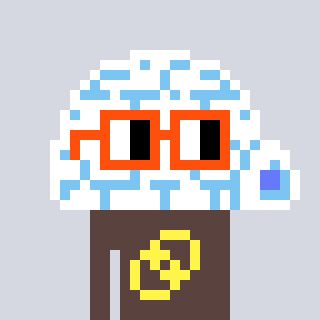
a pixel art character with square orange glasses, a igloo-shaped head and a darkbrown-colored body on a cool background